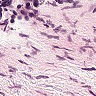
Metastatic tissue present: no